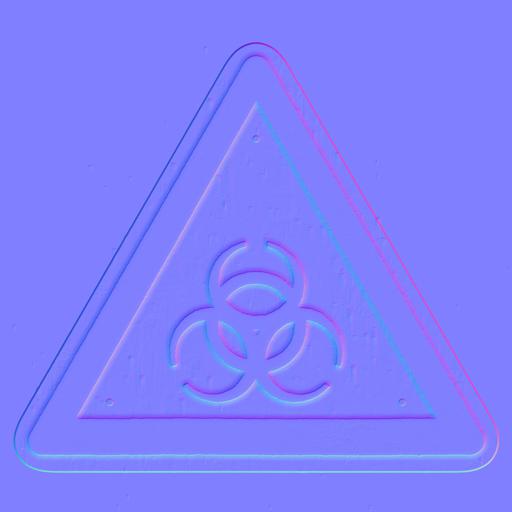
bio biohazard black danger genetical hazard sign warning yellow